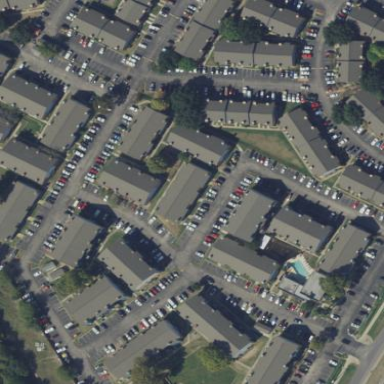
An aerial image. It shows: Residential area.